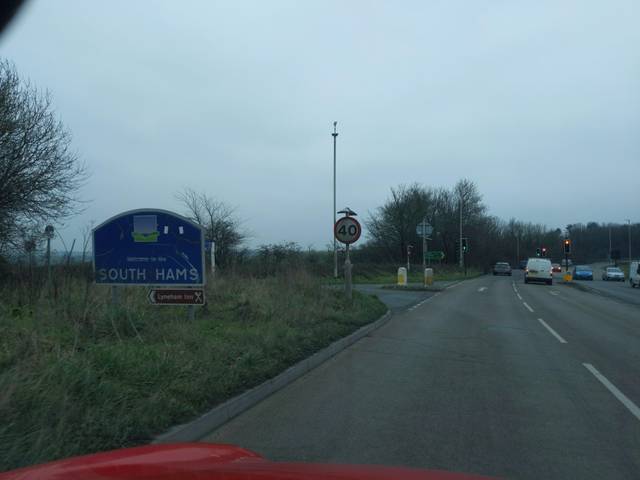
Region: United Kingdom
Coordinates: 50.381, -4.025